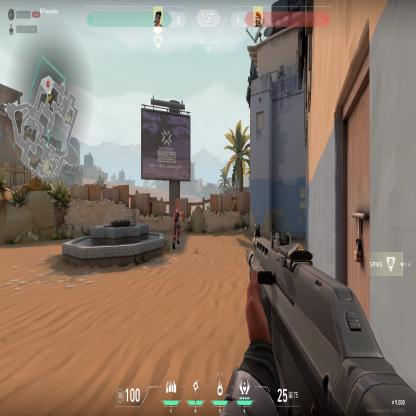
Label: enemy